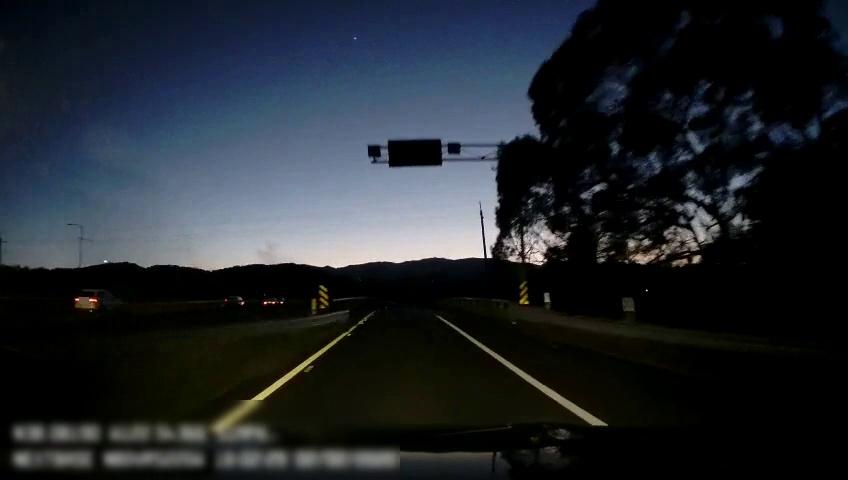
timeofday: Dusk/Dawn/Twilight
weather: Other
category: Drivable Space
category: Drivable Space
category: Vehicles | Car
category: Vehicles | SUV
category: Lanes | Alternate Lane
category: Lanes | Alternate Lane
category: Traffic | Signs
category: Traffic | Signs
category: Traffic | Lights
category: Traffic | Lights